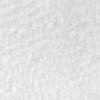
Label: no_change